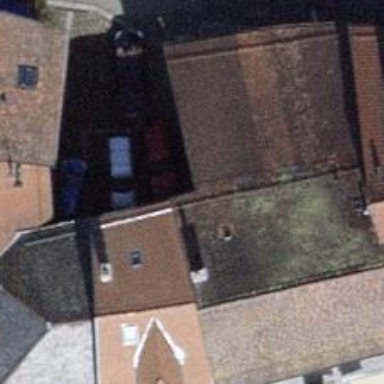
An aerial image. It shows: Alleyway designated as service road.